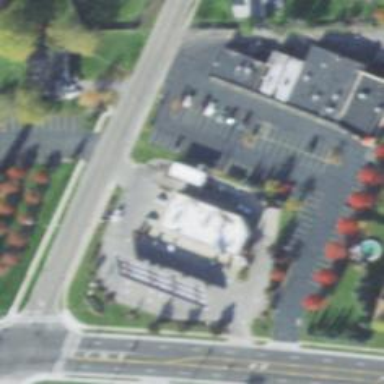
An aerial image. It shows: Convenience shop.